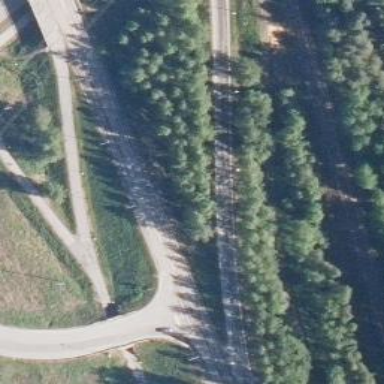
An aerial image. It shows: Secondary link road with asphalt surface. It is considered as tertiary road in terms of functional class.